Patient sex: M
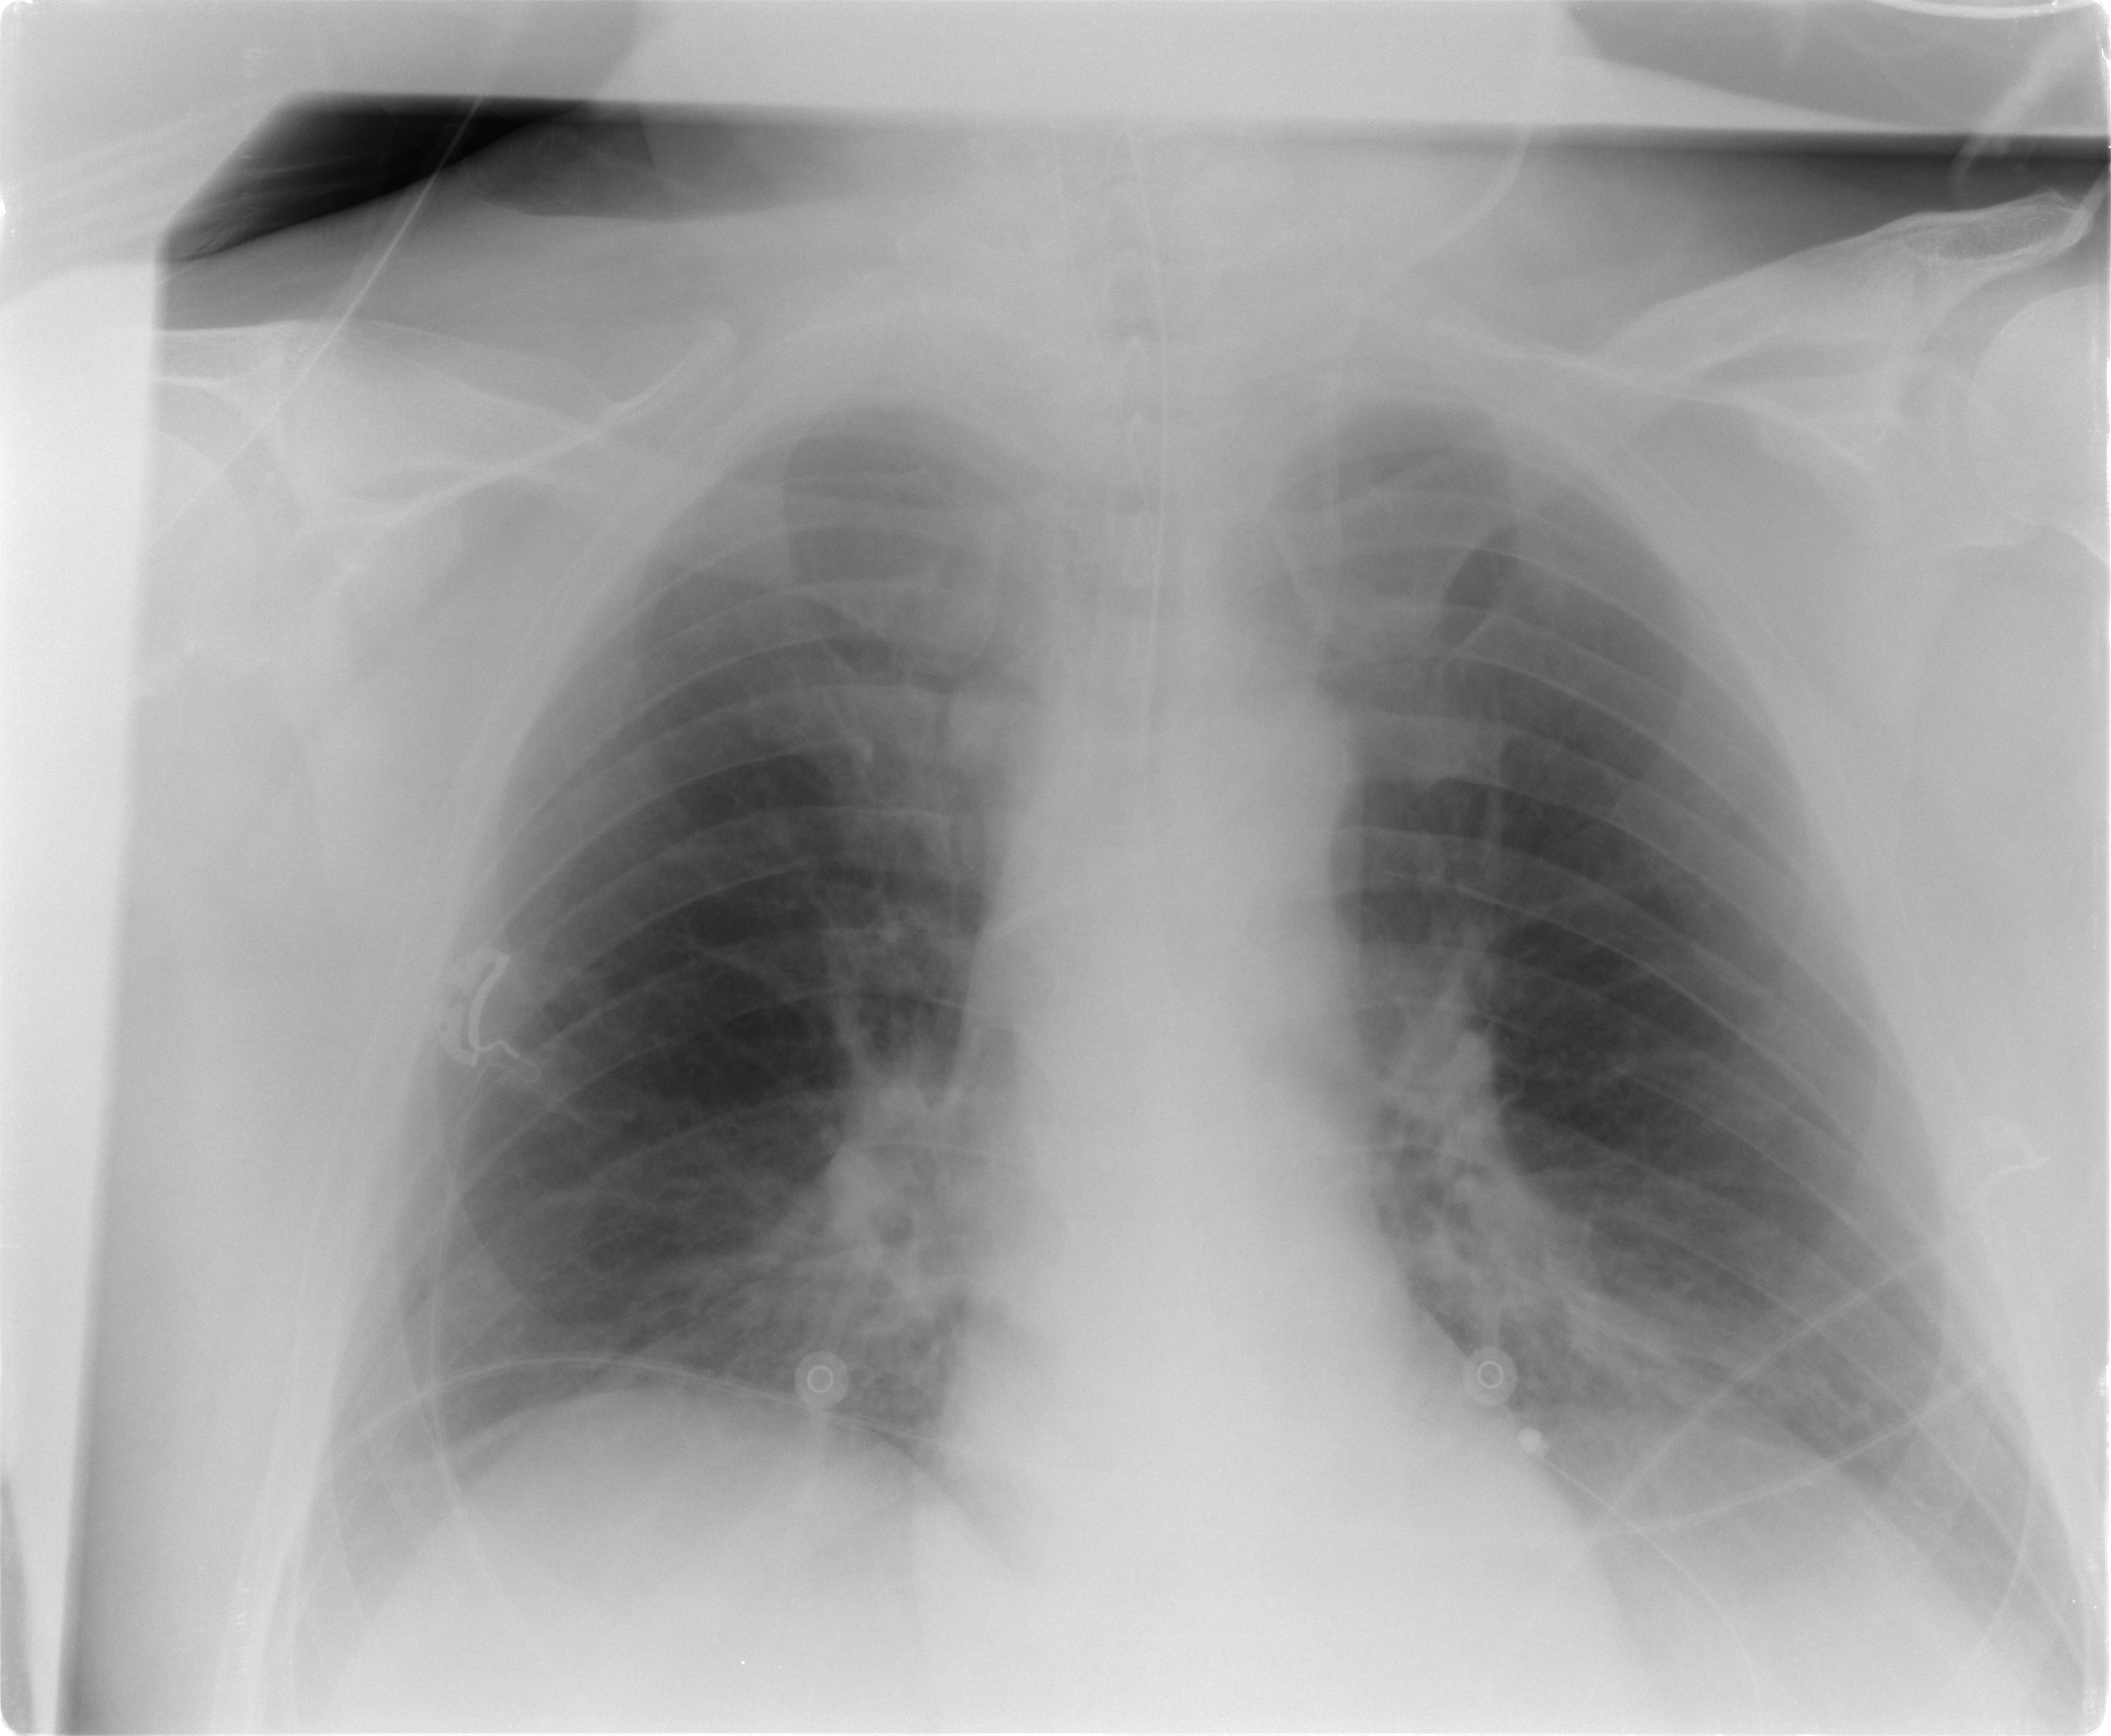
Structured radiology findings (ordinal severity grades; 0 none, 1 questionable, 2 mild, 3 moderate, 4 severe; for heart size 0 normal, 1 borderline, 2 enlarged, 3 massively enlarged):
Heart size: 0
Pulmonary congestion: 0
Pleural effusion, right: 2
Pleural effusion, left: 2
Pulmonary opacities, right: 0
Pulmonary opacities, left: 0
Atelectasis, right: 1
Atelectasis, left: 1